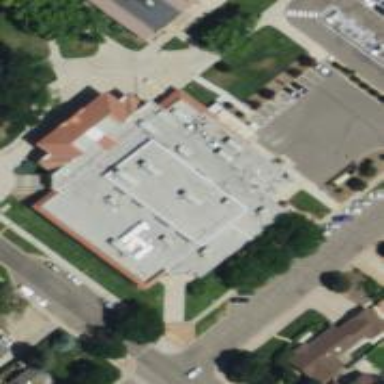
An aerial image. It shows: College building.